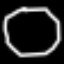
Label: octagon